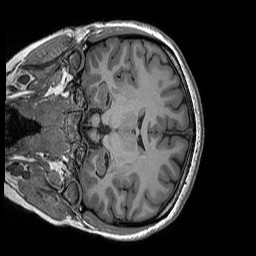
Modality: T1w
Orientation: coronal
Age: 22
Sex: female
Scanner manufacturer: siemens
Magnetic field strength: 3 T
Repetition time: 2.3 s
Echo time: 0.00298 s